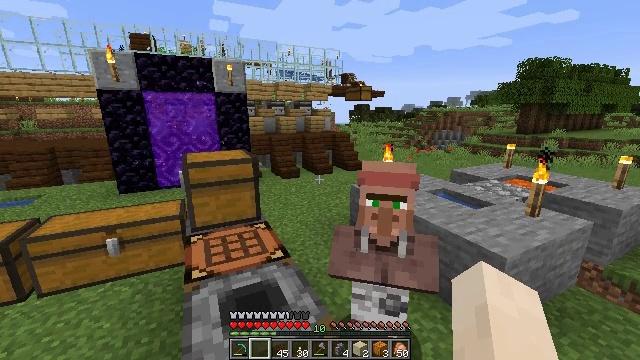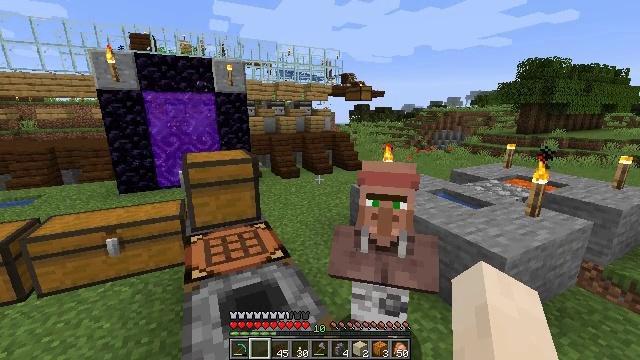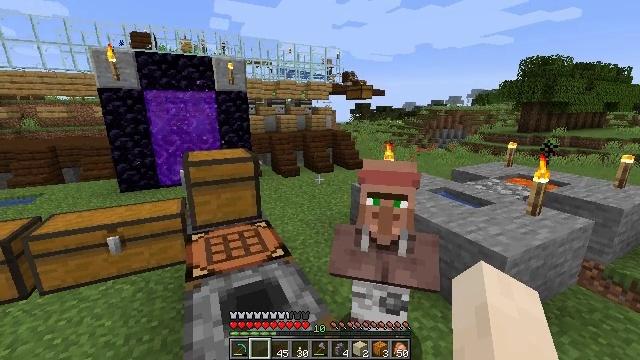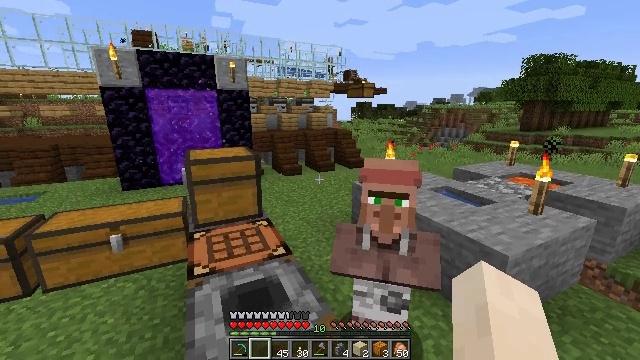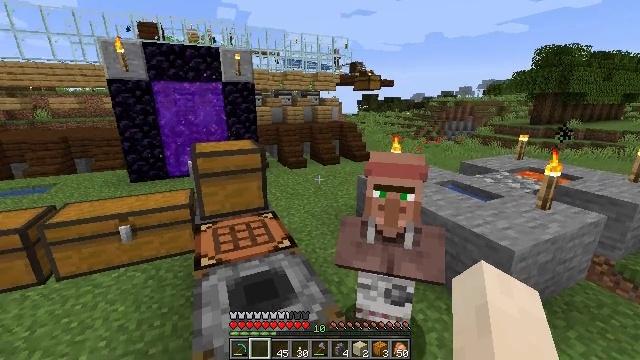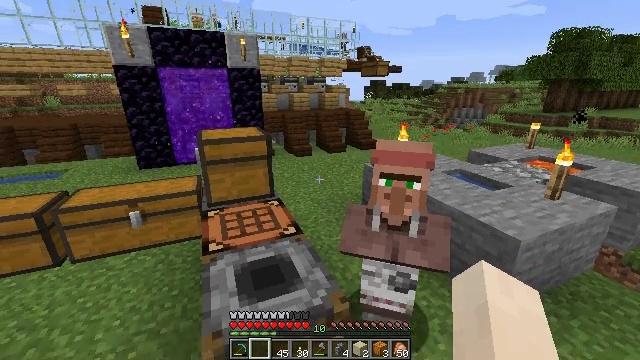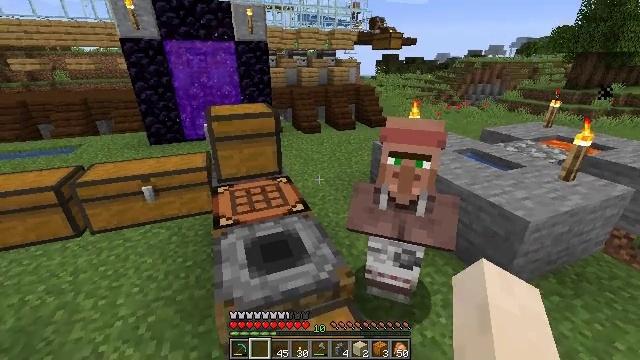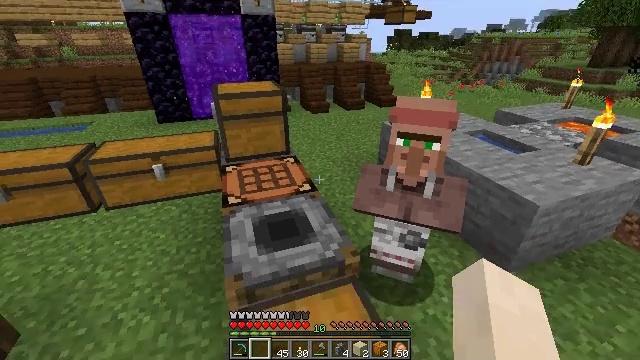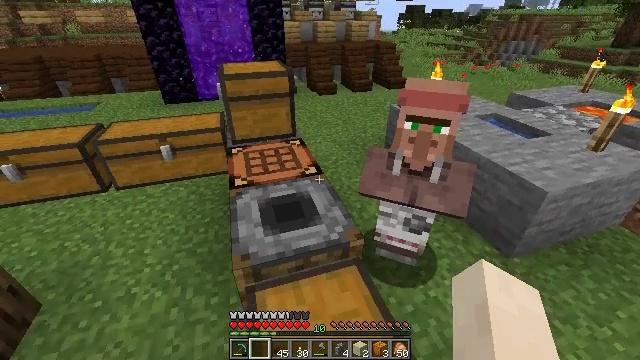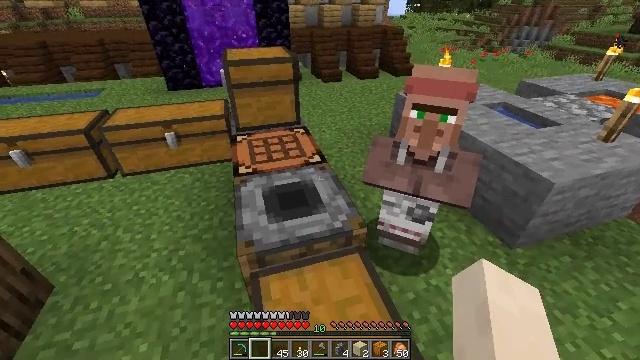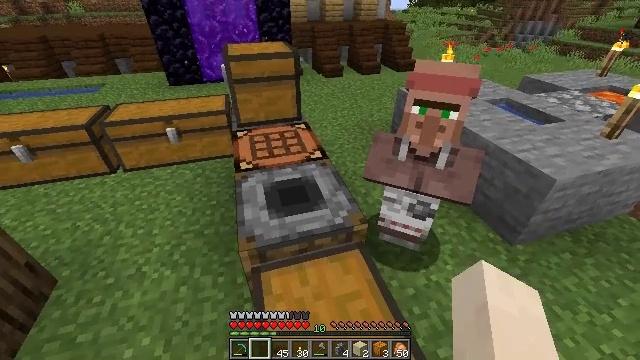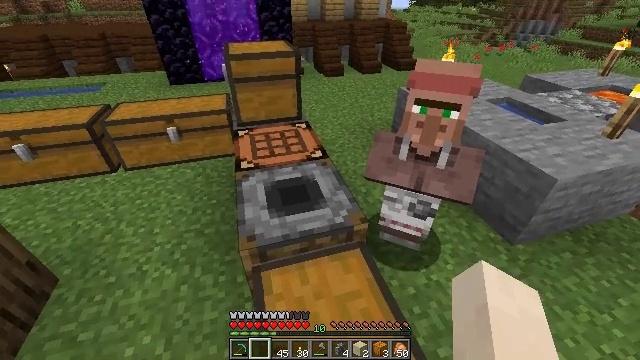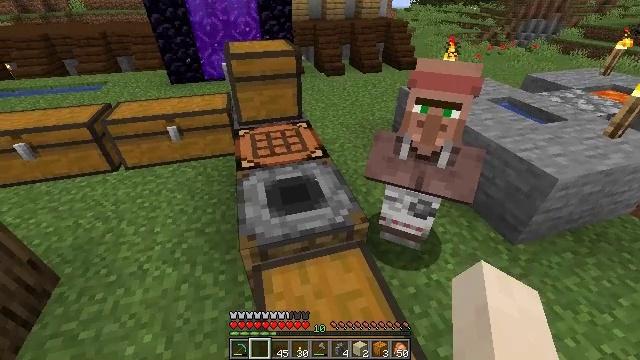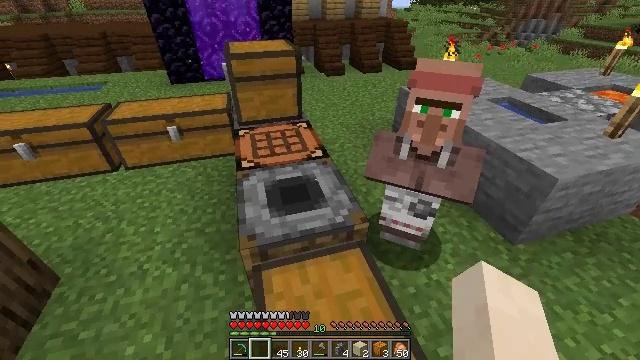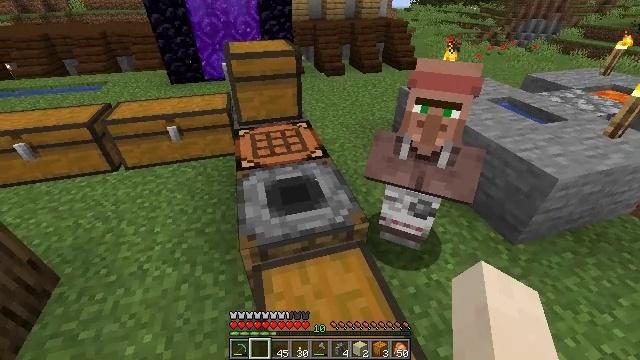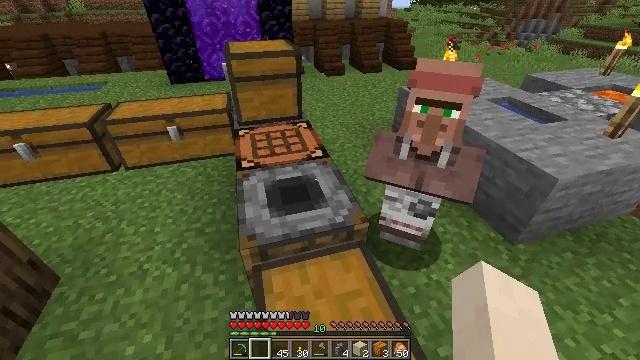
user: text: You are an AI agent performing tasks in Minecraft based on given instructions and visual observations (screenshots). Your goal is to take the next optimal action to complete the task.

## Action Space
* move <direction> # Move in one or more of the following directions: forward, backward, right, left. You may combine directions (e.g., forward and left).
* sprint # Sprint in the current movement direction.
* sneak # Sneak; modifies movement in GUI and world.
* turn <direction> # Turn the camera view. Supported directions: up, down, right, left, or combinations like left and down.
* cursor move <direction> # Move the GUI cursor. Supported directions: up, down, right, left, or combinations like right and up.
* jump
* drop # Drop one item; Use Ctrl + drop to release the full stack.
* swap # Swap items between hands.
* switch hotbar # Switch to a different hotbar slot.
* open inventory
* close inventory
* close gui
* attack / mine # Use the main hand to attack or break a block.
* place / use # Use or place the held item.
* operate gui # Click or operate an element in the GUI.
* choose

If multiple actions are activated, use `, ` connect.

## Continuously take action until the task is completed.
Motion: motion action
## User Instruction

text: Reclaim the smoker from the setup.
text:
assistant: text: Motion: no_op
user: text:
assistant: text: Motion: no_op
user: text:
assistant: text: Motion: no_op
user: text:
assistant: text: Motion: turn left and down
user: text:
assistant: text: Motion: turn left and down
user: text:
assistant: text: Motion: turn left and down
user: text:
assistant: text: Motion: turn left and down
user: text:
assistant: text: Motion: turn left and down
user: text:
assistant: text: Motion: turn left and down
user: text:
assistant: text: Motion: no_op
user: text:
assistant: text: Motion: no_op
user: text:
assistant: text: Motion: no_op
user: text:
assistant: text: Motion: no_op
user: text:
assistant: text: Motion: no_op
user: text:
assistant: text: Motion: no_op
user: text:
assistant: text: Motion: no_op
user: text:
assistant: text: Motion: no_op
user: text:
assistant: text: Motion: turn right
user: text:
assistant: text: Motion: turn right
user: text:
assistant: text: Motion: no_op
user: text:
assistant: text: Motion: no_op
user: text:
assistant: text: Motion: no_op
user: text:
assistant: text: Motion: no_op
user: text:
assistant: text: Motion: no_op
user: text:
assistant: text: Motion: no_op
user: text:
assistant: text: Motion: turn right and up
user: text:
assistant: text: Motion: turn right
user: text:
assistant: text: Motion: turn right
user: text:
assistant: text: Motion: turn right
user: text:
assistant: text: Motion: turn right